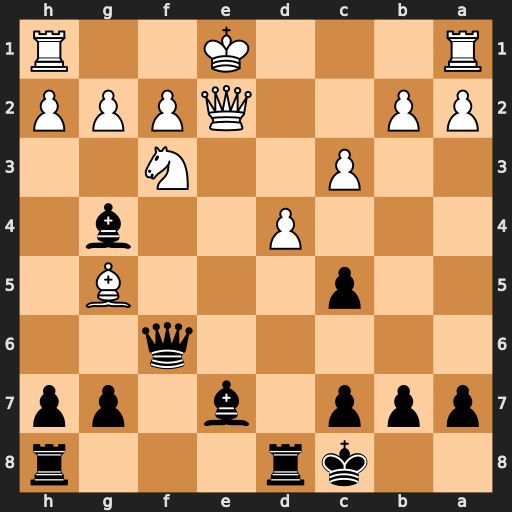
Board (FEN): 2kr3r/ppp1b1pp/5q2/2p3B1/3P2b1/2P2N2/PP2QPPP/R3K2R
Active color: b
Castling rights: KQ
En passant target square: -
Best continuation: Qxg5 Nxg5 Bxe2